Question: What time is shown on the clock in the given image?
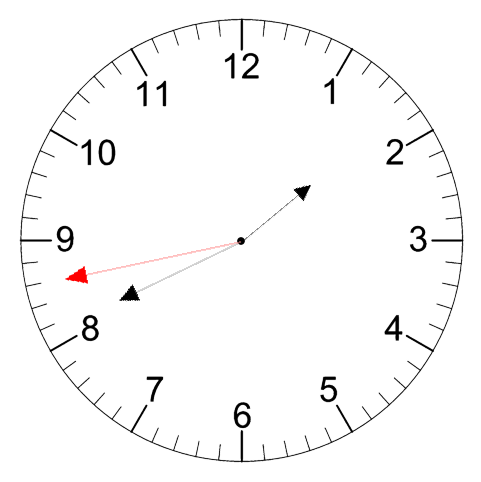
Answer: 01:40:43